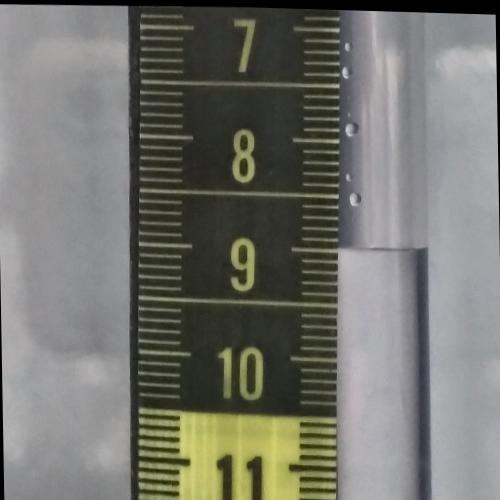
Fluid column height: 9.0 cm